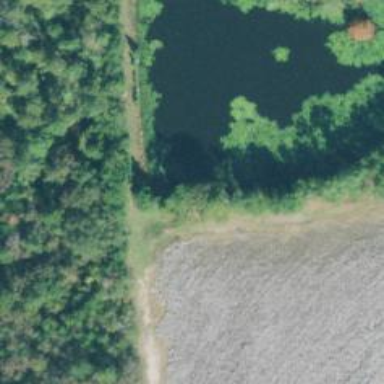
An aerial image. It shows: Dam along waterway.